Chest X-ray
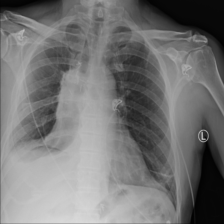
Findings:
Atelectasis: positive
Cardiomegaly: negative
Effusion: negative
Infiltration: negative
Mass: negative
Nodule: negative
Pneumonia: negative
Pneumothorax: negative
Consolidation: negative
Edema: negative
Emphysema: negative
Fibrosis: negative
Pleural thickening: negative
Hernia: negative